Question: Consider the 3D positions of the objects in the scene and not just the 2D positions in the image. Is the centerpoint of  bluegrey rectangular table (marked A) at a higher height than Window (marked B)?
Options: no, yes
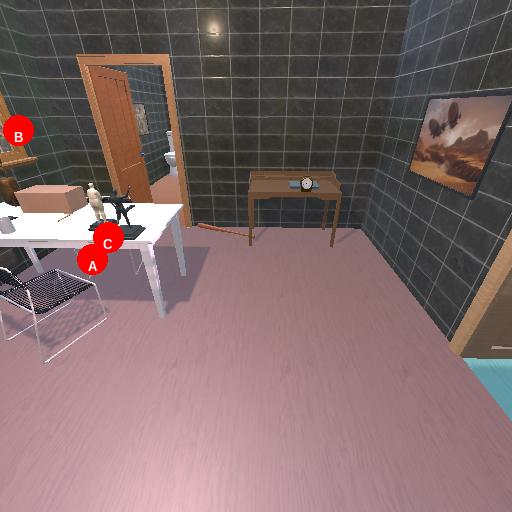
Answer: no